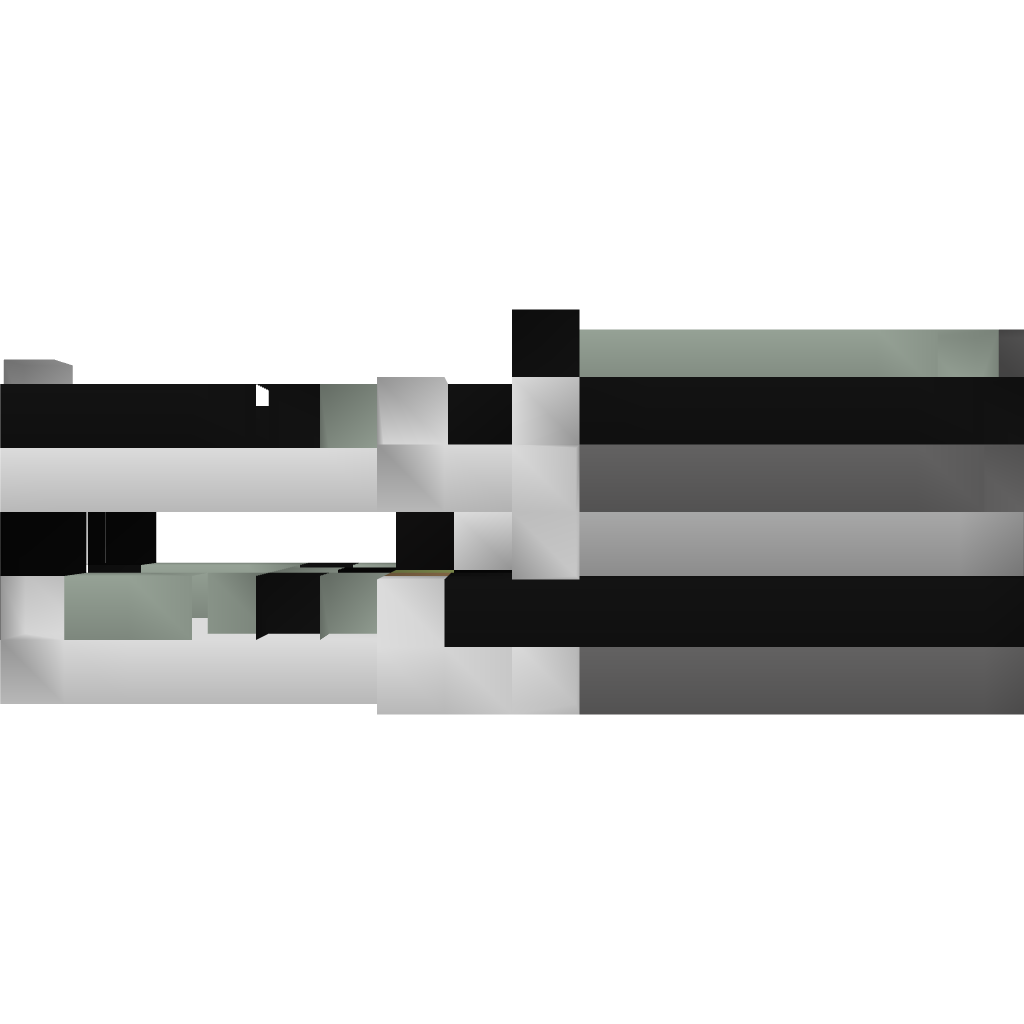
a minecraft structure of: Cannon rapid fire